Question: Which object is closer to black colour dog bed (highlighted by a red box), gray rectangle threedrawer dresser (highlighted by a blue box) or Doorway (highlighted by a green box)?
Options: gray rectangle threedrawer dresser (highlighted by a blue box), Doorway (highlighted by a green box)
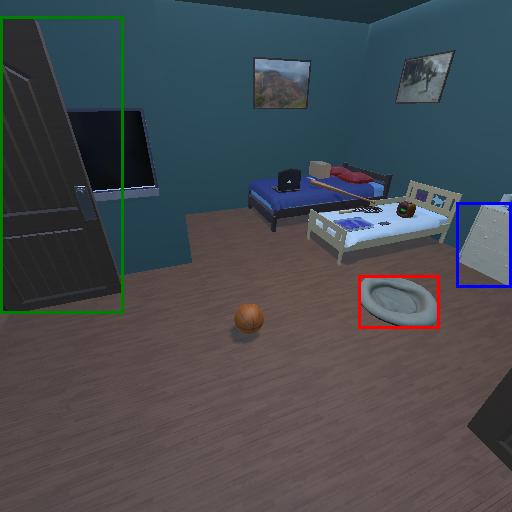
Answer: gray rectangle threedrawer dresser (highlighted by a blue box)